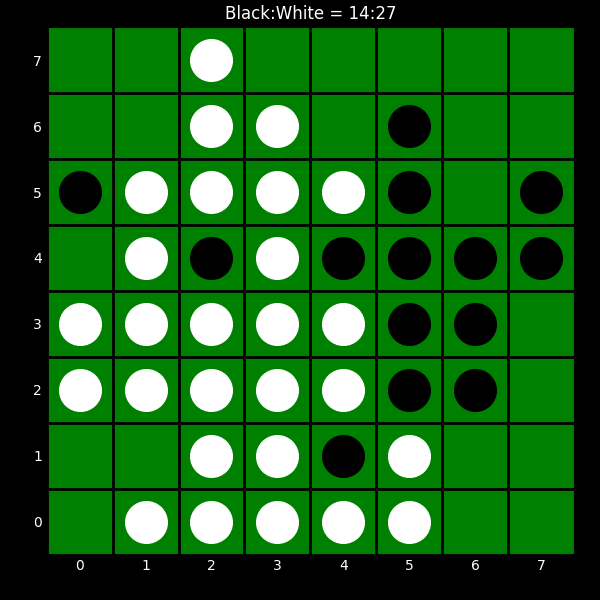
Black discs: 14
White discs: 27